Question: I'm making an automatic instanctiation of an ontology. let says 'Person' with his subclass 'FEMALE' and 'MALE'.

During the instanciation, I can create instances of the class 'FEMALE' and 'MALE'.
for example
'''
OntModel model = // Jena model
String NS = // the name space
person0 = model.createIndividual(NS + "Allison", "FEMALE");
'''
How could I add the fact that 'Allisson' in 'person0' is also an individual of the class 'PERSON'.
I know that a reasoner (Pellet for example) could help here but. But in my case there is a huge number of individuals to instanciate, so the reasoning step become too long for me (about more than 10 hours)
thanks for any help !
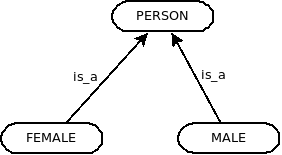
Answer: Easy enough:
'''
OntClass person = model.createClass( NS + "Person" );
person0.addRDFType( person );
'''